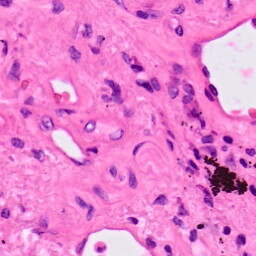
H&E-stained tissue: Lung